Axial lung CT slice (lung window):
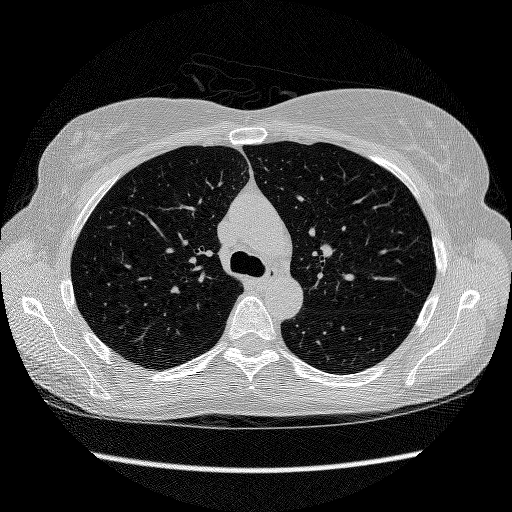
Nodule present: no